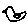
Label: bird